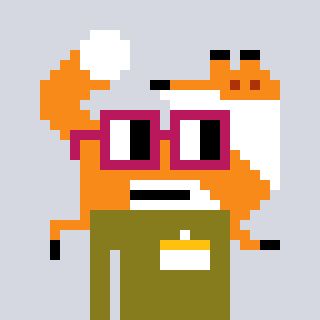
a pixel art character with square dark red glasses, a fox-shaped head and a gunk-colored body on a cool background